Aerial crown-view tile of a tropical tree (Barro Colorado Island, Panama), acquired 20241014:
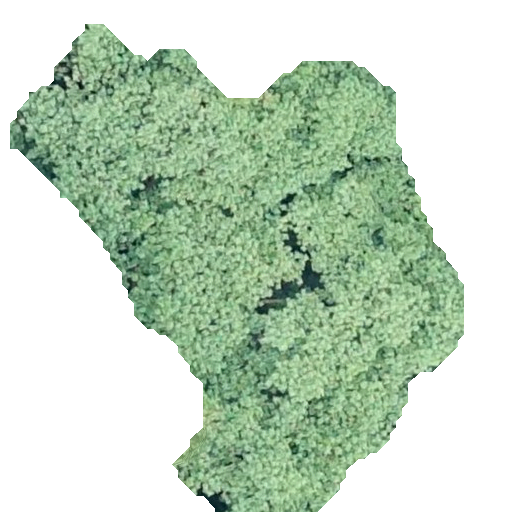
Species: Hieronyma alchorneoides
GBIF accepted scientific name: Hieronyma alchorneoides
Crown area: 201.361 m²